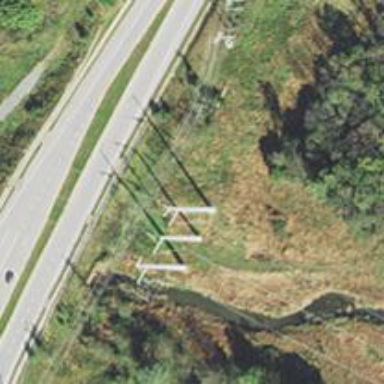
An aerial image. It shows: Power pole.